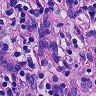
Metastatic tissue present: yes